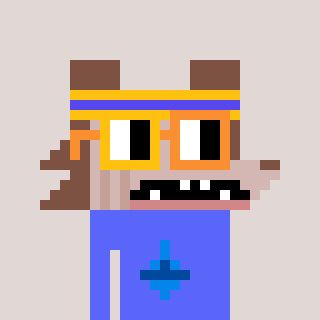
a pixel art character with square yellow and orange glasses, a werewolf-shaped head and a purple-colored body on a warm background